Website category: university
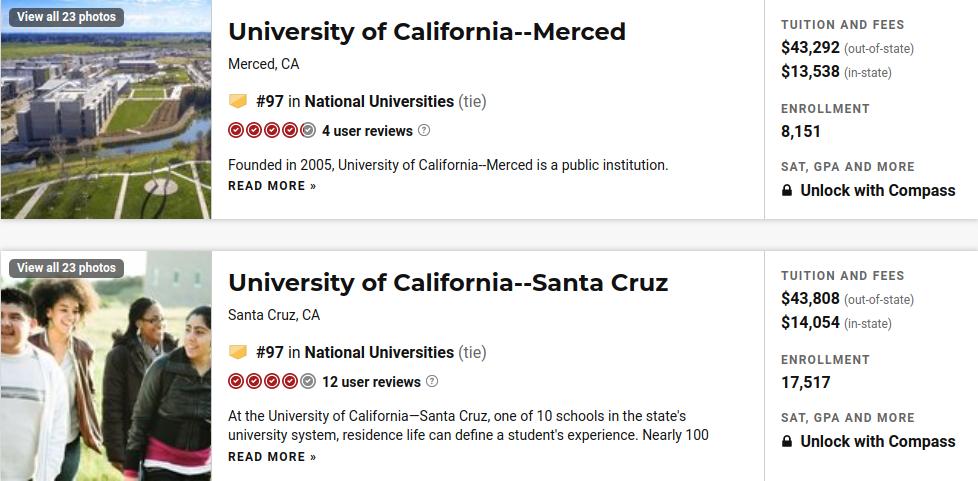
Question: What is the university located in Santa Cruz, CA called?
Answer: University of California--Santa Cruz

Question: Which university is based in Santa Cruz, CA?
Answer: University of California--Santa Cruz

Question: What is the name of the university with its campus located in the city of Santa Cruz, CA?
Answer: University of California--Santa Cruz